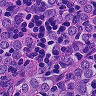
Metastatic tissue present: yes